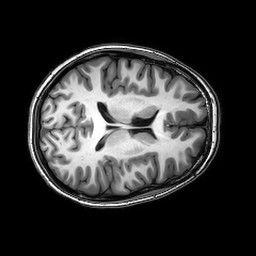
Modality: T1w
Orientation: axial
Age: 21
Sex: female
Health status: healthy
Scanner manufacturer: philips
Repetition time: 0.008168 s
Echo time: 0.00374 s